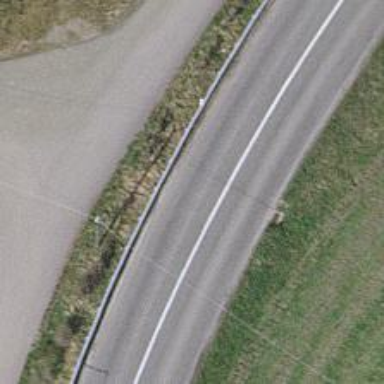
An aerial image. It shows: Guard rail as barrier.